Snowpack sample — Buffalo Mountain, Silverthorne, Colorado, USA (1/25/25, 10:11 AM MST)
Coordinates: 39.6222, -106.1139
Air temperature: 22 °F
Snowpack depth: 110 cm
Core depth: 30 cm
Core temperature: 42.8 °F
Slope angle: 12°, slope face: 102°
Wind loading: high
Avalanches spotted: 0
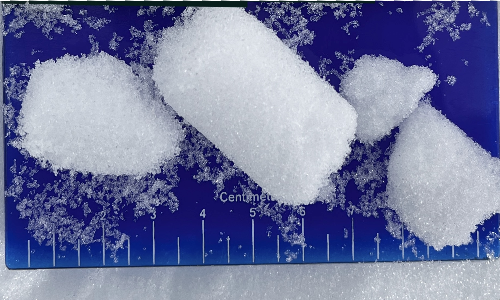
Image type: core
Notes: No avalanches nearby, collected on the outskirts of a fire break 15 meters from the treeline, on way to Buffalo and Red Mountain